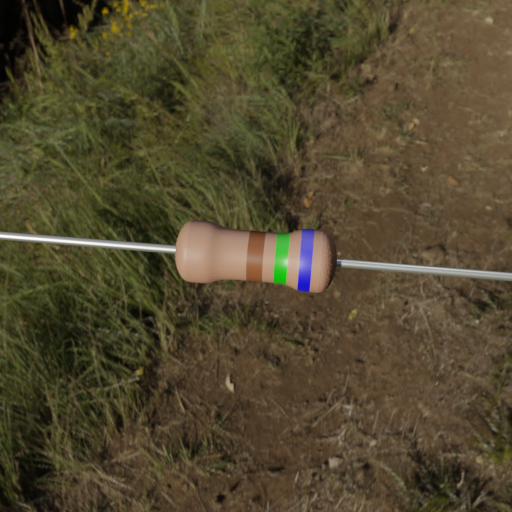
Resistor colour bands (in order): brown, green, blue